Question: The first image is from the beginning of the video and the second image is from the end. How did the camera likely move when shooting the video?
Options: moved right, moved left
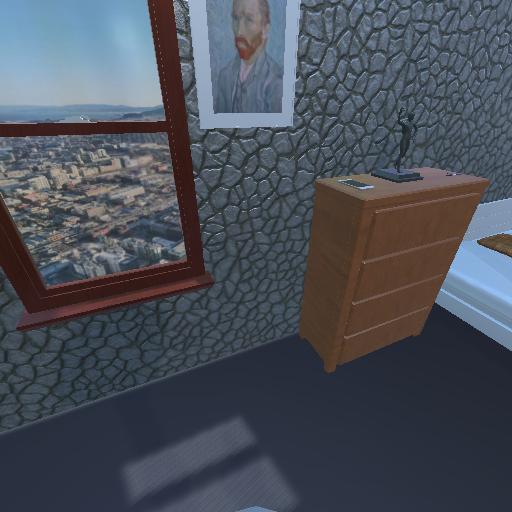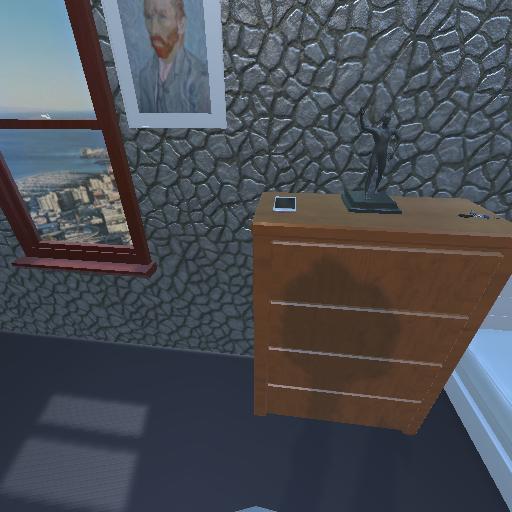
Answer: moved right